Question: I am nearing completion on my first app and I'm suddenly seeing that the app is causing memory leaks. I have found a few leaks and fixed them. Now there are no leaks but to my surprise when NSZombie is enabled it is showing more than 4000 leaks which are mainly from frameworks.
I am confused with the exact use of NSZombie. Is it only used for finding the zombies or is it in any way useful for finding leaks?
Here is a screenshot that shows all the leaks which are associated with the frameworks:

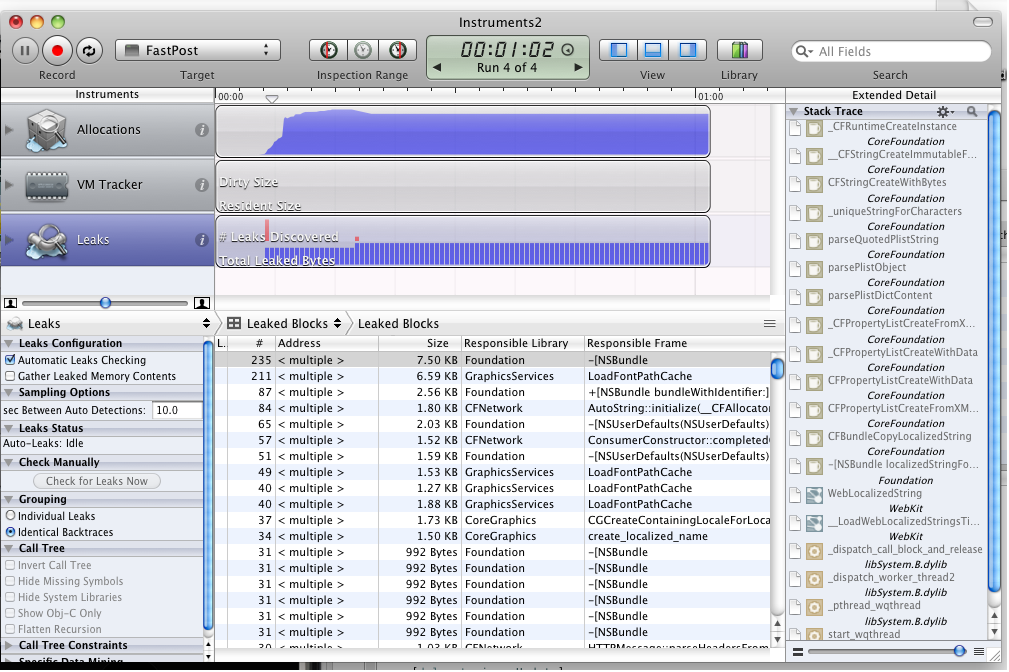
Answer: I believe the command line option 'NSDeallocateZombies' defaults to NO. So zombies are never deallocated and thus appear as leaks if zombies (NSZombiesEnabled) are on. Never test for leaks with zombies on. You can turn NSDeallocateZombies to YES as well but I'm not sure how that interacts with Instruments. A zombie is a special object that responds to all messages with an exception. In order to make this useful it has to live a long time (so you can catch when you try to reuse a deallocated object) but that makes it look exactly like a leak.